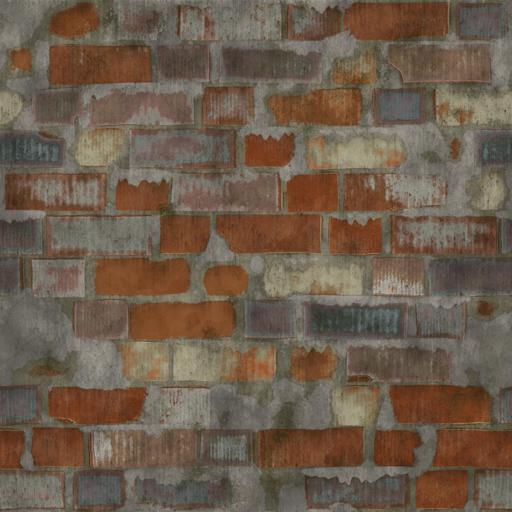
Tags: brick bricks broken mortar old orange sloppy stone wall